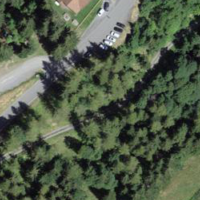
EUNIS habitat code: 44
Species observed at this site:
Campanula barbata